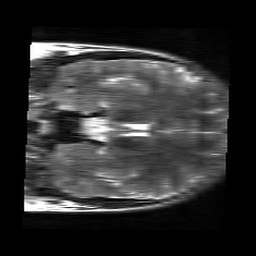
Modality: T2w
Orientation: coronal
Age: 27
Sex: male
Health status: healthy
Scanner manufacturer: siemens
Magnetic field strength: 3 T
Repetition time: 4.01 s
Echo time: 0.116 s